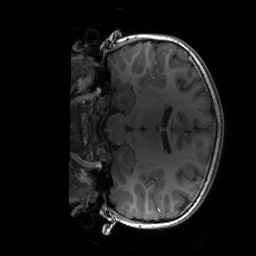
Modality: T1w
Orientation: coronal
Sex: female
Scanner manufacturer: siemens
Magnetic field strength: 3 T
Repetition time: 1.9 s
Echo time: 0.00243 s